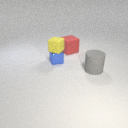
large red rubber cube behind small blue metal cube